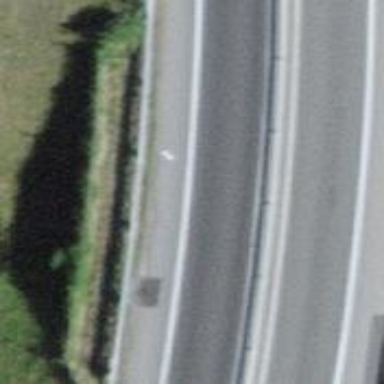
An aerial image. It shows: Primary highway bridge with asphalt surface.